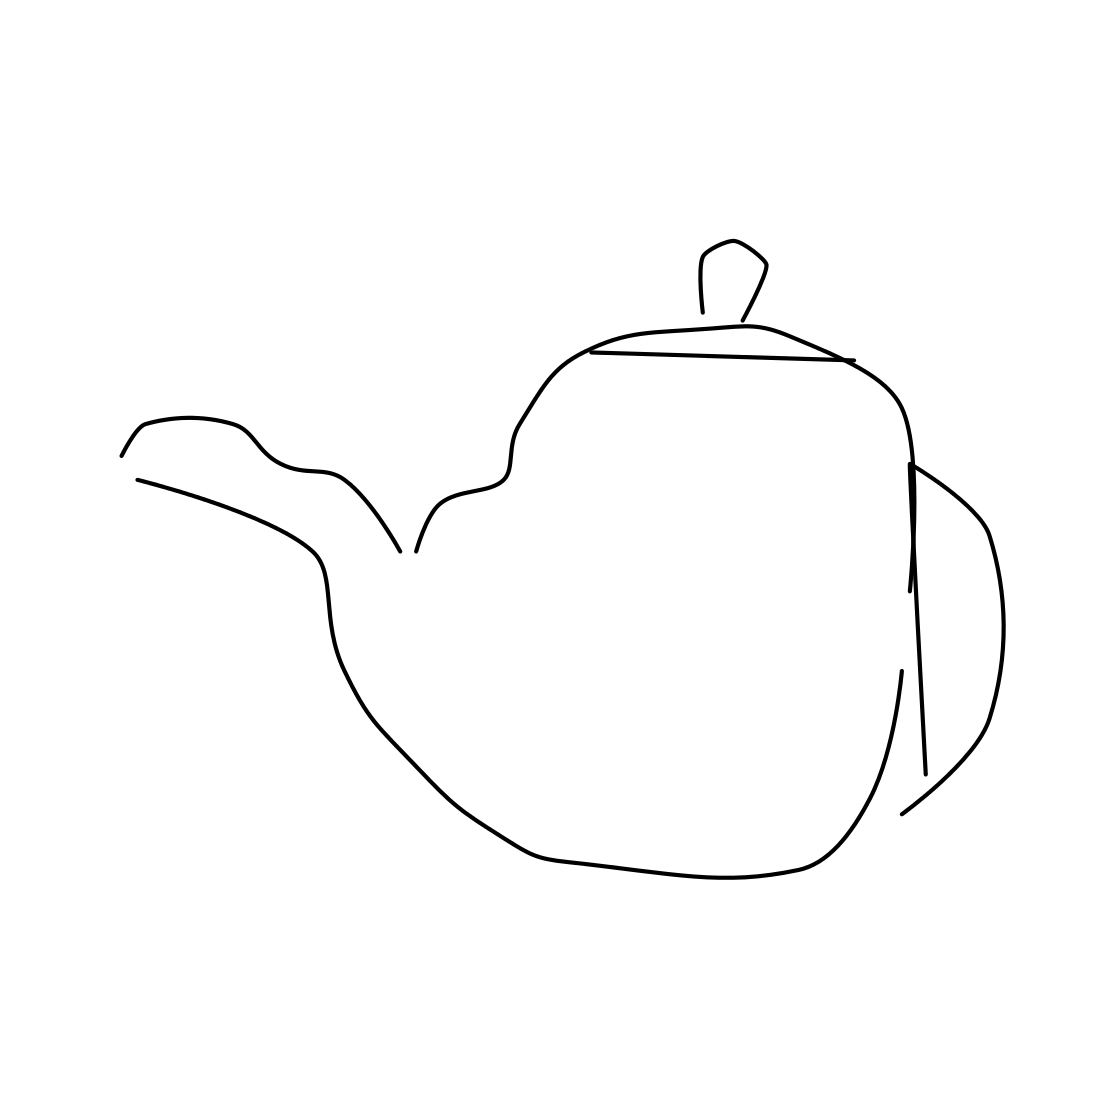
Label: teapot